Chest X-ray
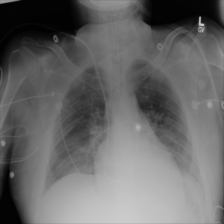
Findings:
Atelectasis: negative
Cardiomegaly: negative
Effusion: positive
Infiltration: positive
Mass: negative
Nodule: negative
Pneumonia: negative
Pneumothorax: negative
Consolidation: negative
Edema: negative
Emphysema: negative
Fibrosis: negative
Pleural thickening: negative
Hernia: negative